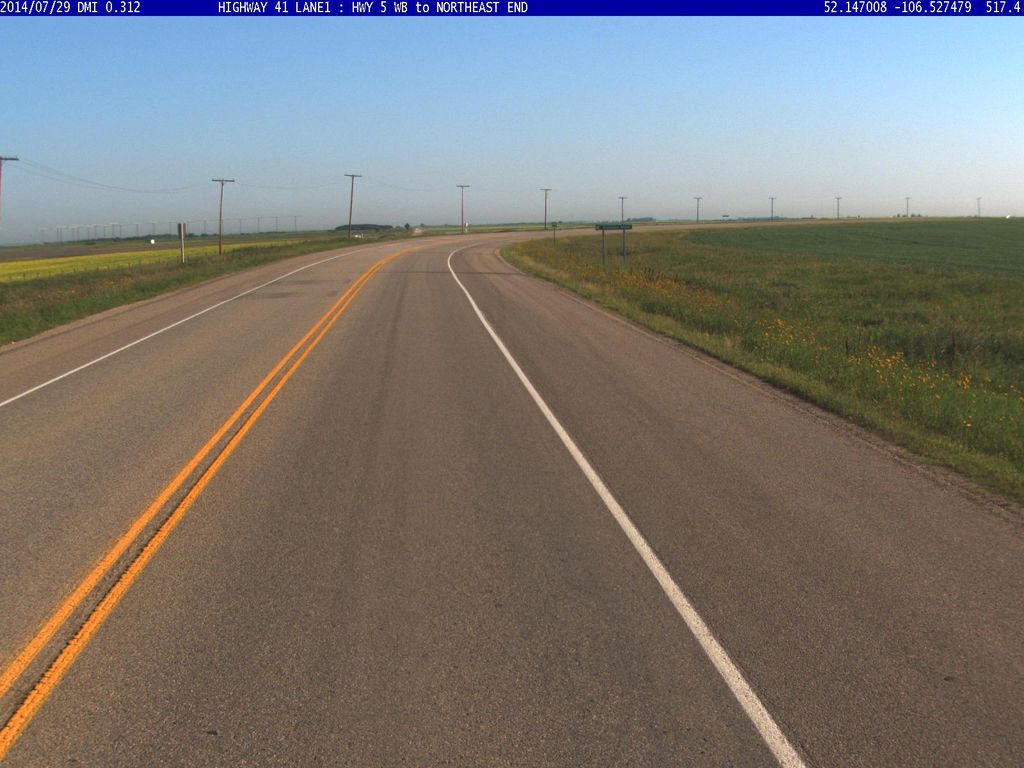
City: saskatoon